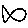
Label: fish